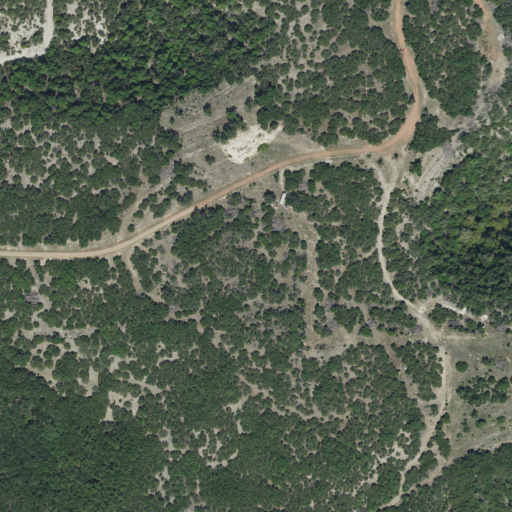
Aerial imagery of mountain in Texas named Andy Moore Mountain containing evergreen forest, shrub, grassland, and deciduous forest